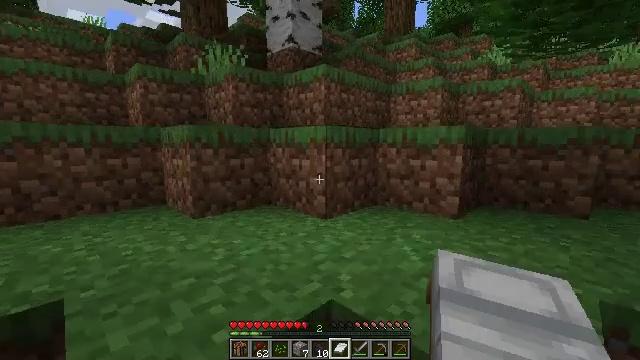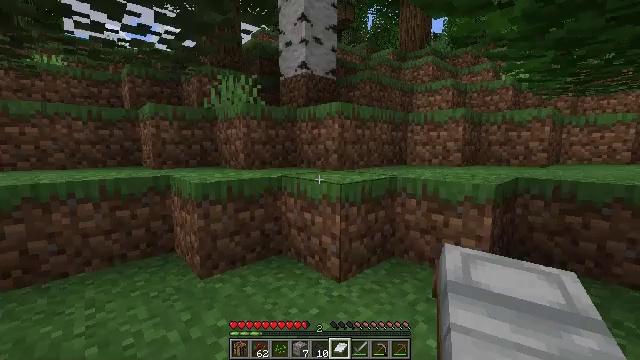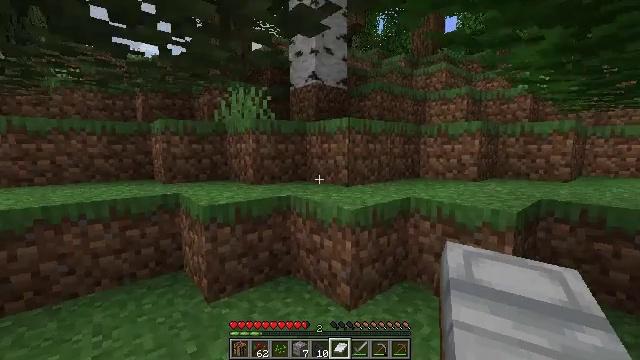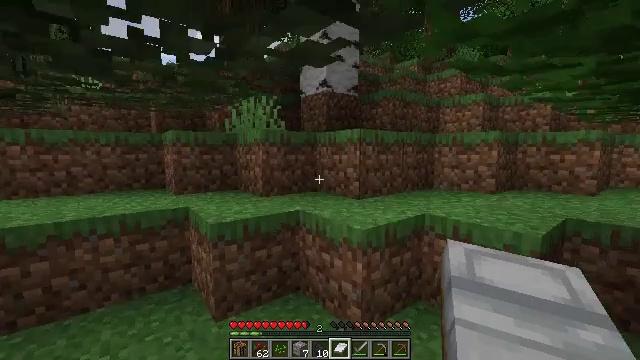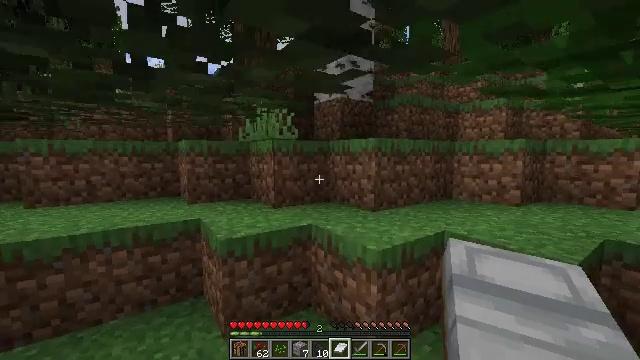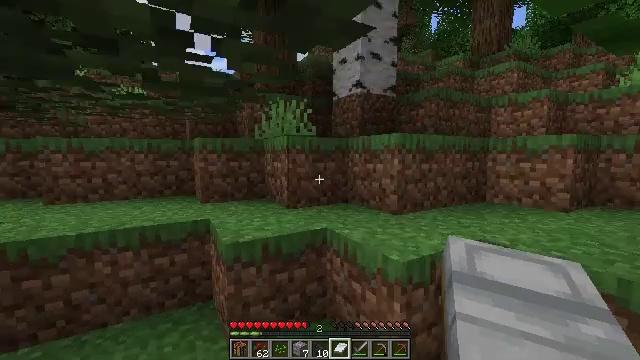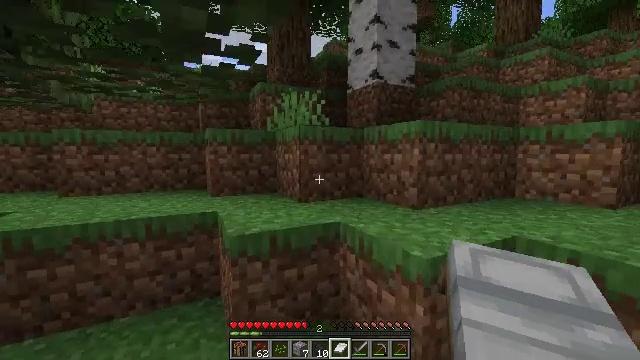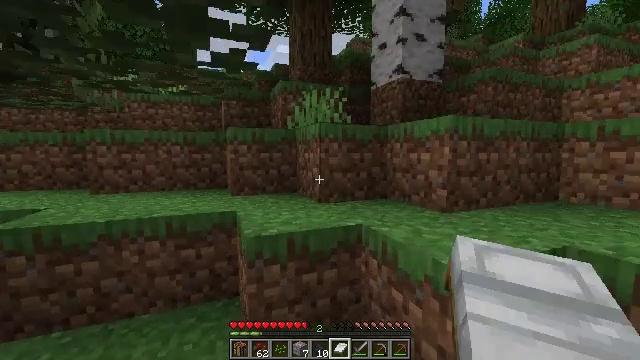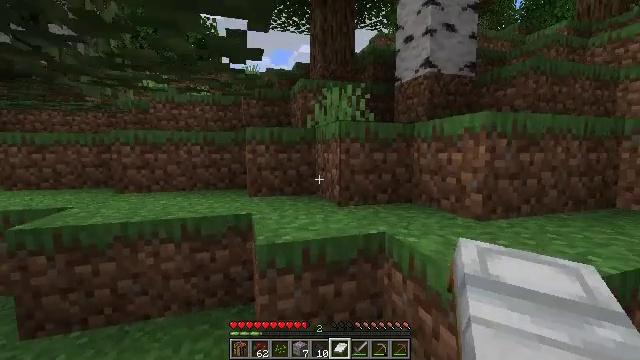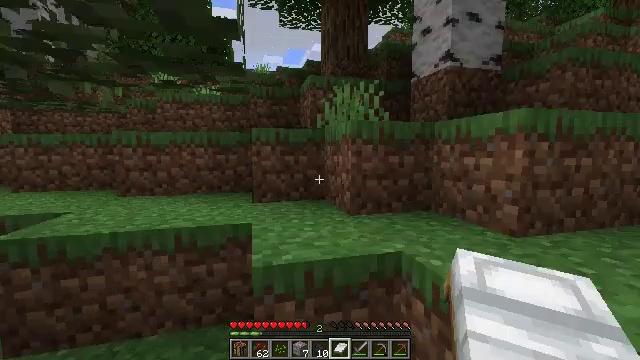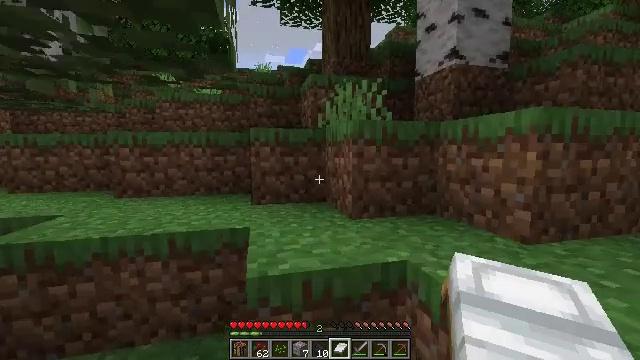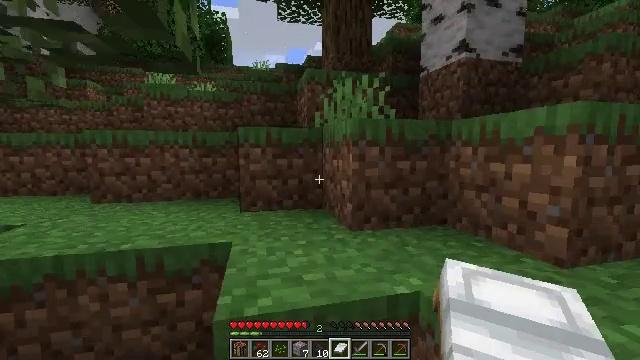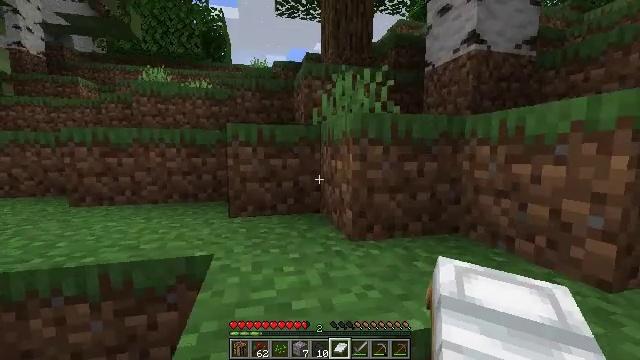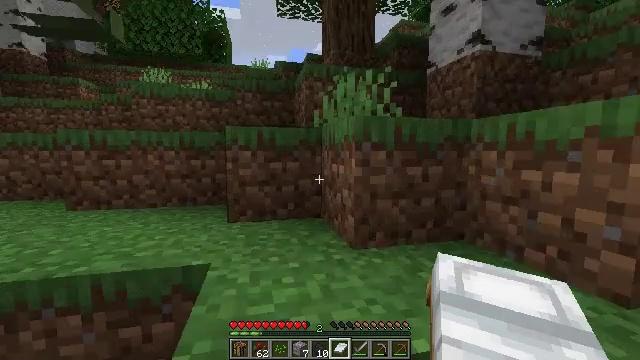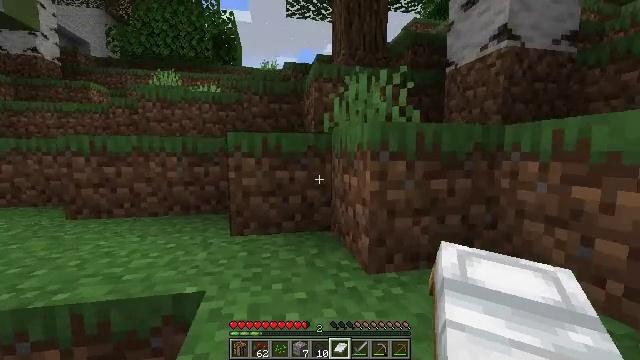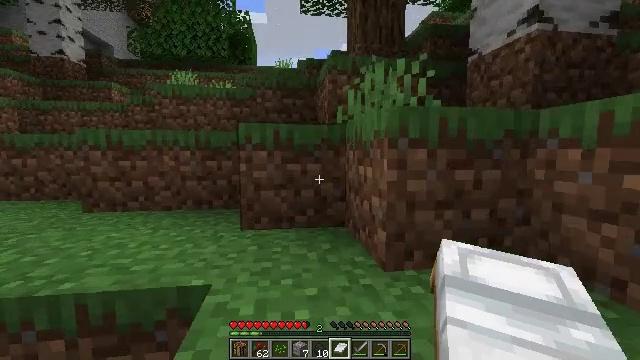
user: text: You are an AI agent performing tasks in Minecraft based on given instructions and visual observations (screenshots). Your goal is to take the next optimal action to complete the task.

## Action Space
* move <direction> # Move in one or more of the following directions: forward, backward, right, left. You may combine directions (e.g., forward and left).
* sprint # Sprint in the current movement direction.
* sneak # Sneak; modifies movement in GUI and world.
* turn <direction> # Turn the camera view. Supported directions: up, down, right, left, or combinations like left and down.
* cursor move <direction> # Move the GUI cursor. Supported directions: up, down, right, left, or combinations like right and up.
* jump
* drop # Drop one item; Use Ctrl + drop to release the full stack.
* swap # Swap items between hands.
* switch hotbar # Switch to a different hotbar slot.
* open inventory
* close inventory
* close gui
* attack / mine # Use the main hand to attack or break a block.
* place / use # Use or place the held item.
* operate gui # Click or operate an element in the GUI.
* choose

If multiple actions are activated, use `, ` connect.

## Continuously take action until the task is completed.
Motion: motion action
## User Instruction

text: Break the peony to collect it.
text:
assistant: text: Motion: move forward, turn left, jump
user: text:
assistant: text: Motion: move forward, turn left, jump
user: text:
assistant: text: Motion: move forward, turn left, jump
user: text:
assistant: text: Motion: move forward, turn left
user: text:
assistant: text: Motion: move forward, turn left
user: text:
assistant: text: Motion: move forward, turn left
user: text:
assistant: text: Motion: move forward, turn left
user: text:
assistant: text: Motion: move forward, turn left
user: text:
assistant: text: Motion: move forward, turn left
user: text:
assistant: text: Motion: move forward
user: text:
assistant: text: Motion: move forward
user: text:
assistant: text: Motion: move forward
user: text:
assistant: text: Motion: move forward, jump
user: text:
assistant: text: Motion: move forward, turn left, jump
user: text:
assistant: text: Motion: move forward, turn left, jump
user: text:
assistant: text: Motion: move forward, turn left, jump
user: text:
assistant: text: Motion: move forward, turn left
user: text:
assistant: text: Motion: move forward, turn left
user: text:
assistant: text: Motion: move forward, turn left
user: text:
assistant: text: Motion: move forward
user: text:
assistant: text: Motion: move forward
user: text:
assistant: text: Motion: move forward
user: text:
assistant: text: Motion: move forward
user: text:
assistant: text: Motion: move forward
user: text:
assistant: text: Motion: move forward, turn right and down, jump
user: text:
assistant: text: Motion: move forward, turn right, jump
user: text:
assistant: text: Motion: move forward, turn right, jump
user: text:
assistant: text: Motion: move forward, jump
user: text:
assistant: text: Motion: move forward
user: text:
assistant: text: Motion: move forward